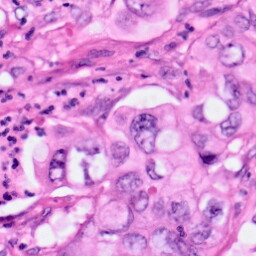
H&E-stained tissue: Pancreatic